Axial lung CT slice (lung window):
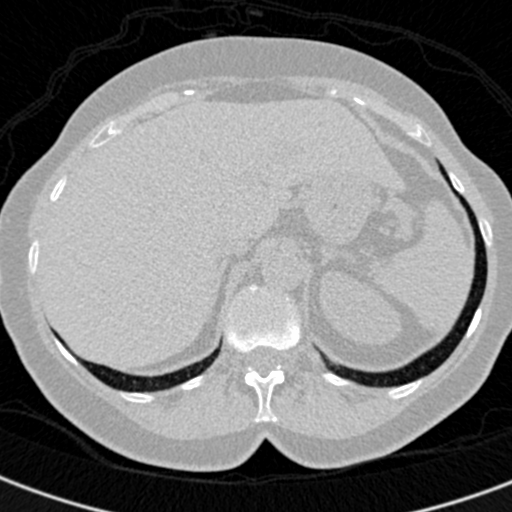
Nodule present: no